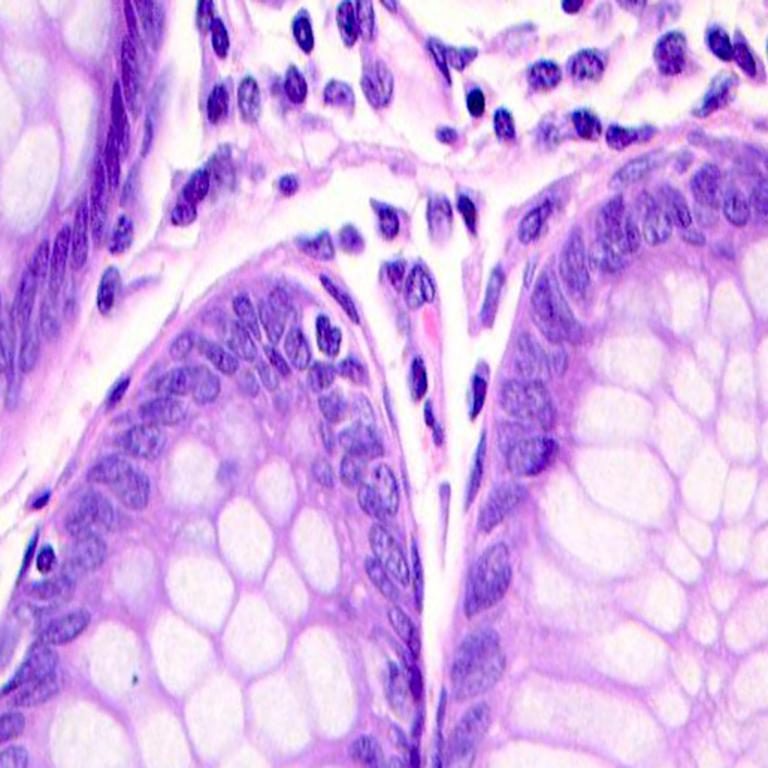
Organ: colon
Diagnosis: benign